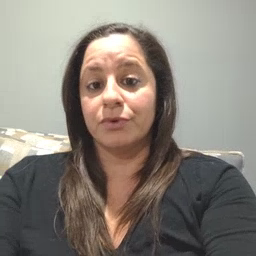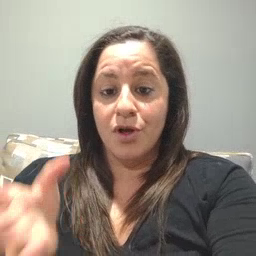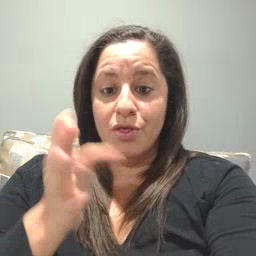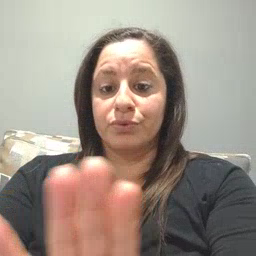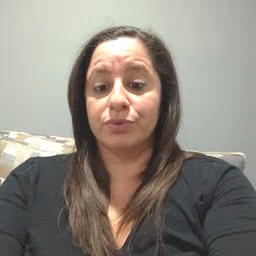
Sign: close